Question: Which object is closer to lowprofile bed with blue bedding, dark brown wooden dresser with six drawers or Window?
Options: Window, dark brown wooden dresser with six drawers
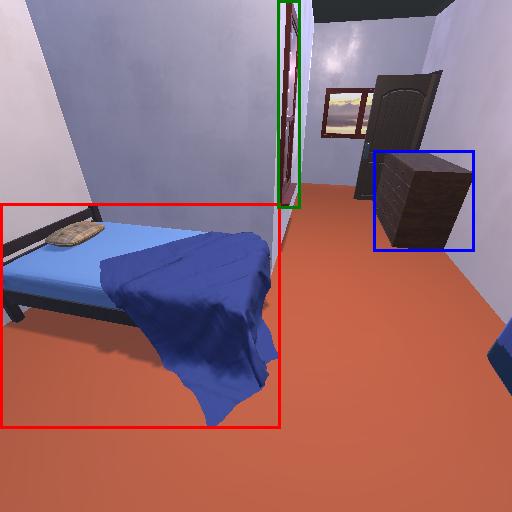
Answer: Window